Field crop: maize
Growth stage: 2
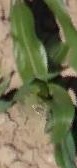
Species: maize